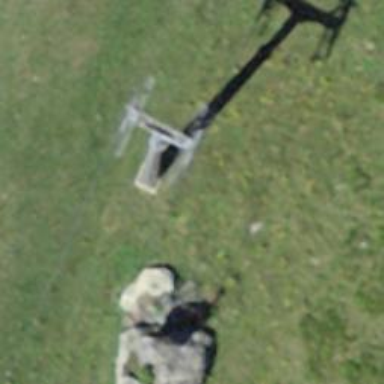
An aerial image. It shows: Pylon for aerialway.